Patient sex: F
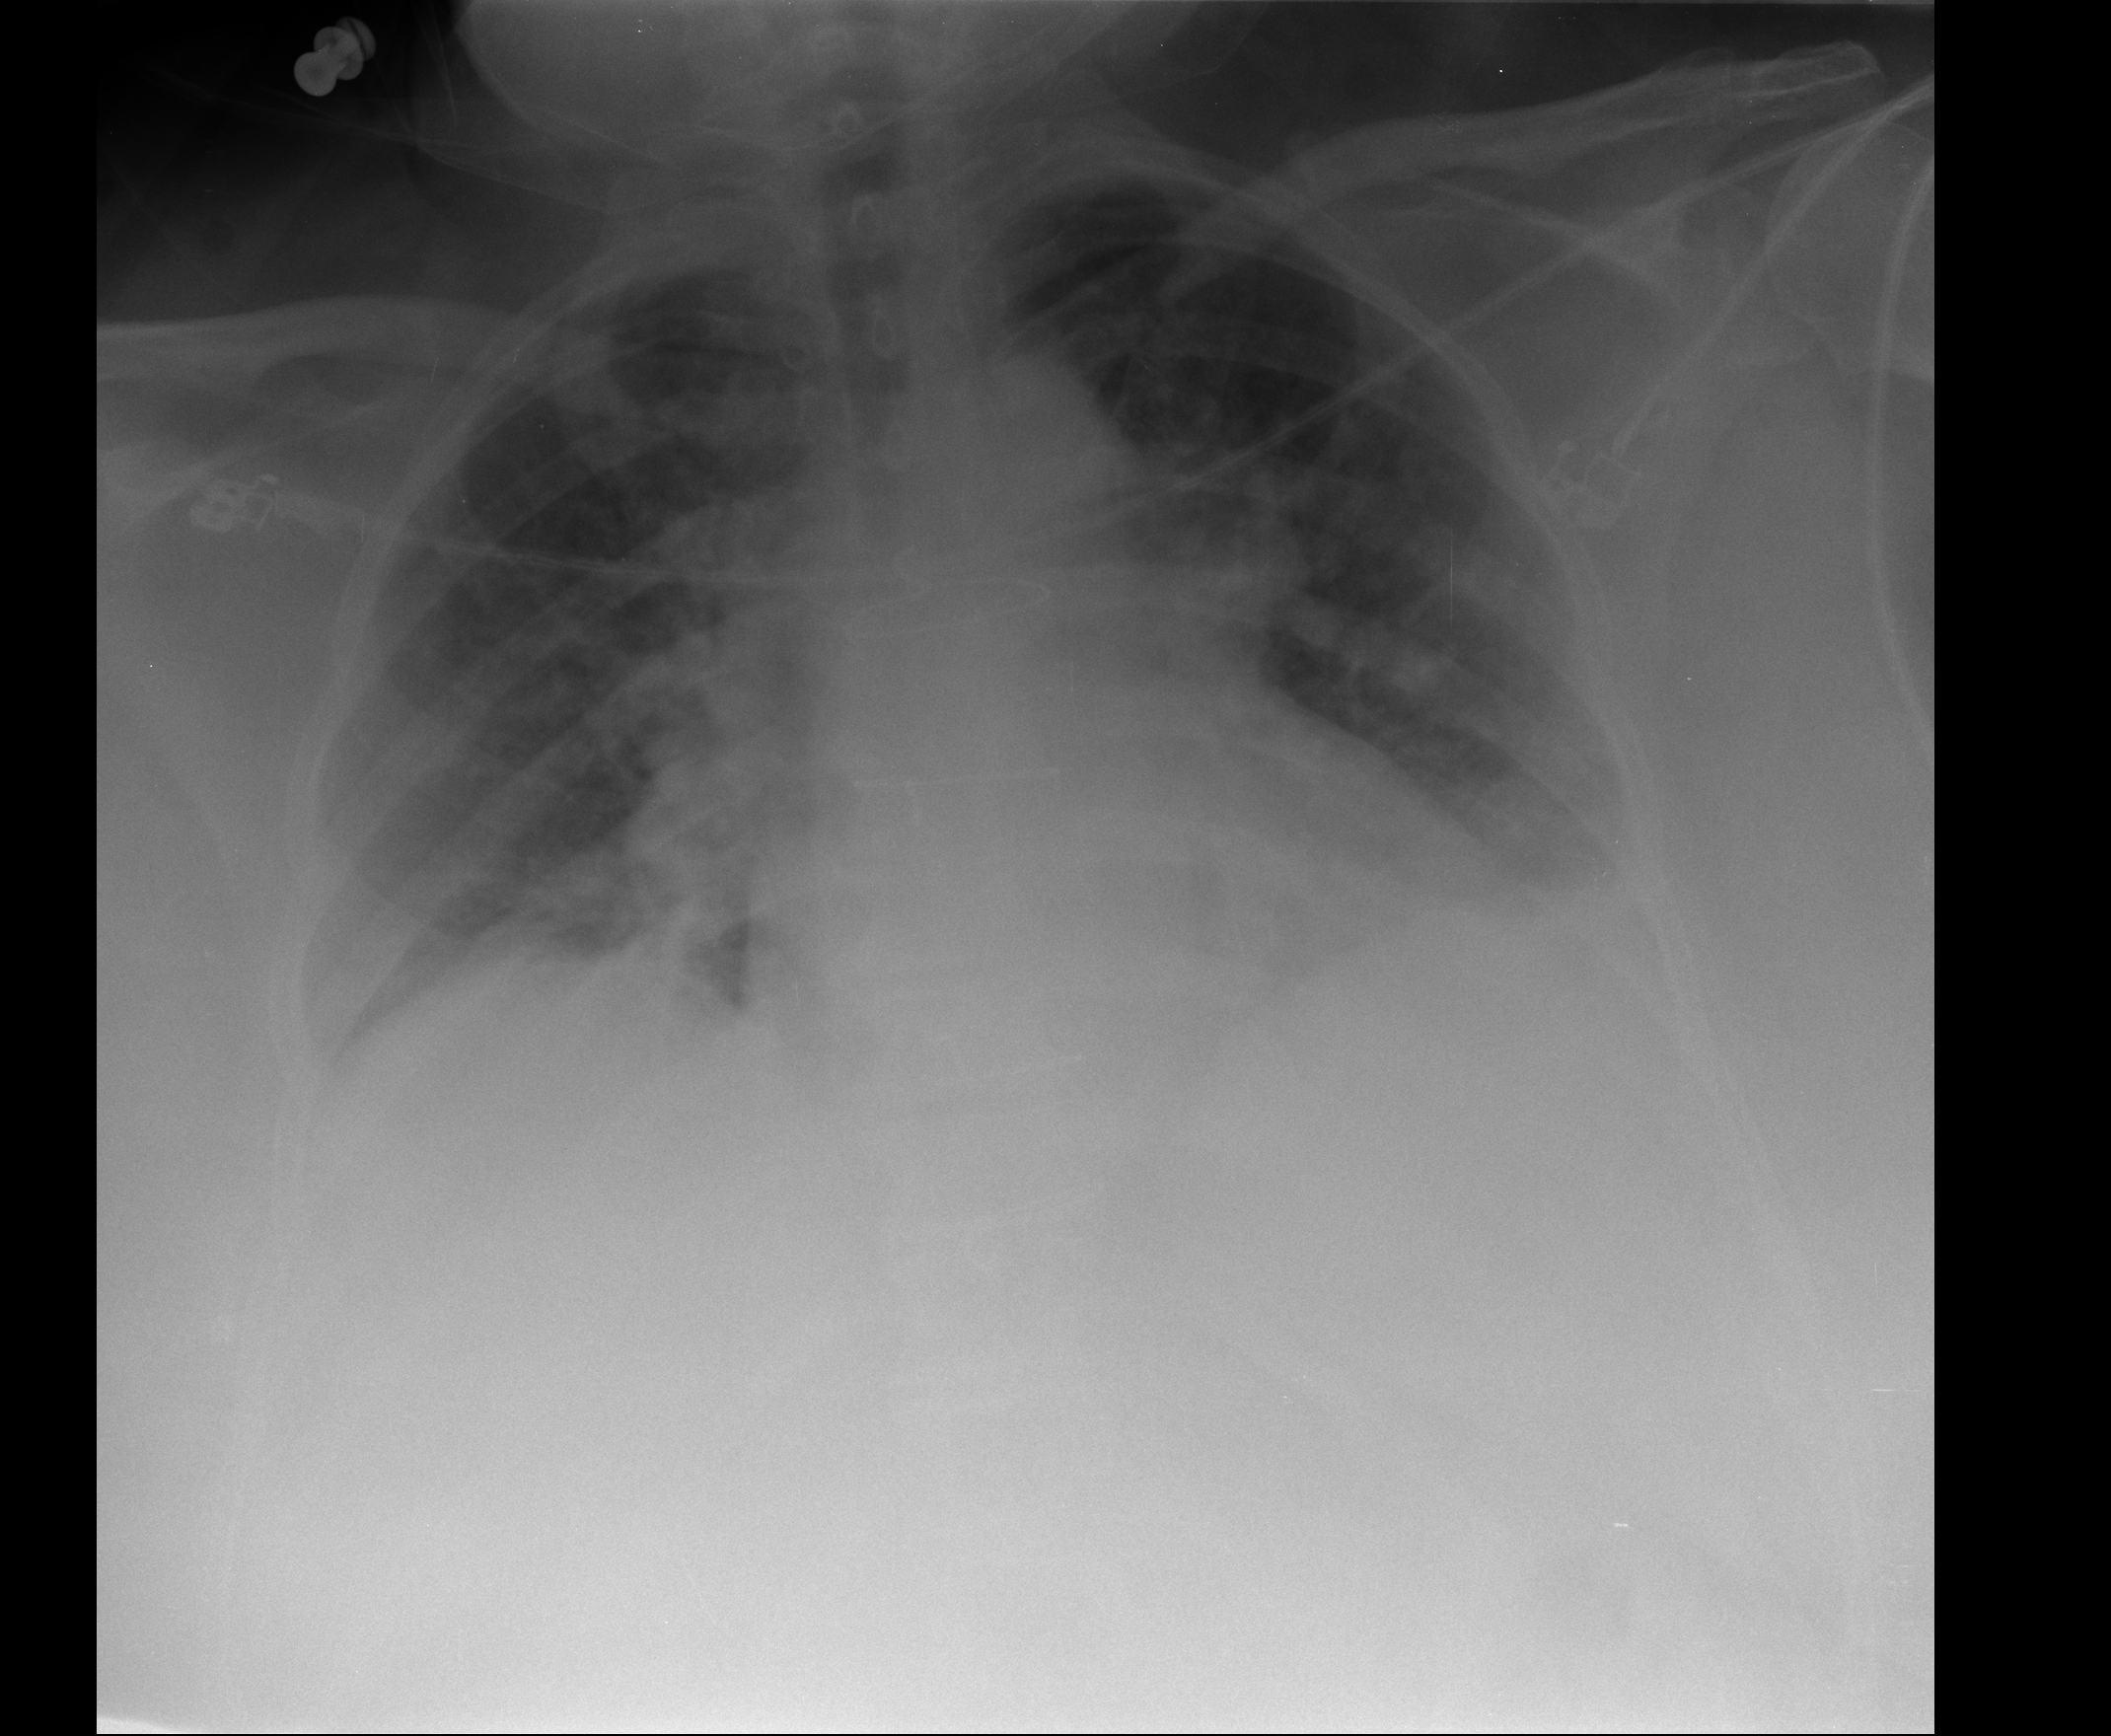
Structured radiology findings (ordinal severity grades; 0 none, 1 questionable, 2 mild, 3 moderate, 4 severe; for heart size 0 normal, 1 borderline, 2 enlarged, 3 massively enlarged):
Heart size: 2
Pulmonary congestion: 2
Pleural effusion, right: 1
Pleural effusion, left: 1
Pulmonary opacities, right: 1
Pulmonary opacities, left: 1
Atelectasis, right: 2
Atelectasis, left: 1